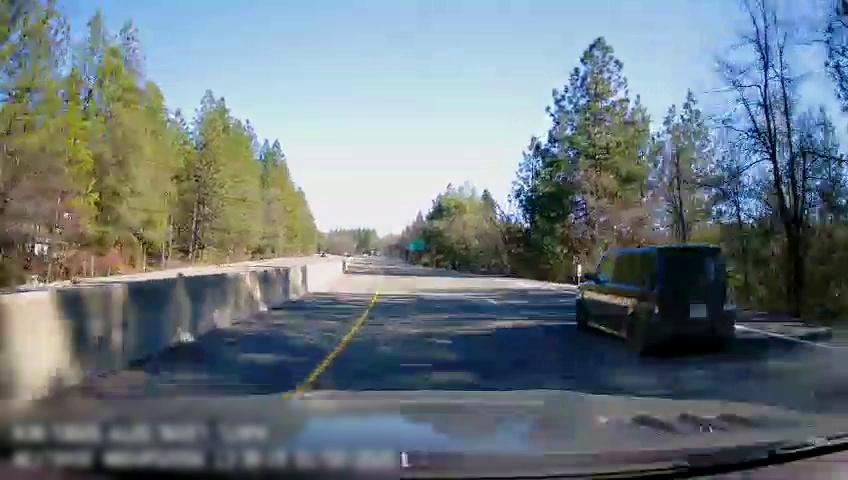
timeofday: Day
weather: Sunny
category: Drivable Space
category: Drivable Space
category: Vehicles | Car
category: Lanes | Current Lane
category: Lanes | Current Lane
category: Lanes | Alternate Lane
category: Traffic | Signs